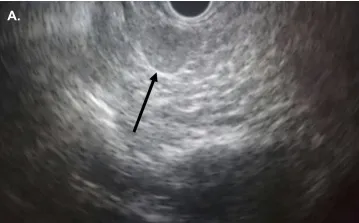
Endoscopic ultrasonography showing 11 mm lesion in the head-neck transection of the pancreas (arrow).
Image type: radiology (ultrasound)